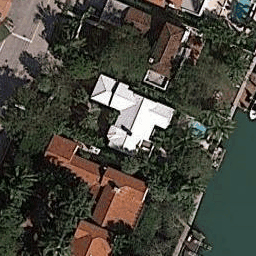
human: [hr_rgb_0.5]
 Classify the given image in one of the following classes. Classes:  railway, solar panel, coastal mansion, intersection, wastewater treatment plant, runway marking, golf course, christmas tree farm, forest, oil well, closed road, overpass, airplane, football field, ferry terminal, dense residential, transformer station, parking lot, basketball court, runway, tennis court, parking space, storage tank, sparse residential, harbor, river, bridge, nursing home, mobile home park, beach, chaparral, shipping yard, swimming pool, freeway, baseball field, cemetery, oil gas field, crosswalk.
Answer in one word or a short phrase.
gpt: coastal mansion